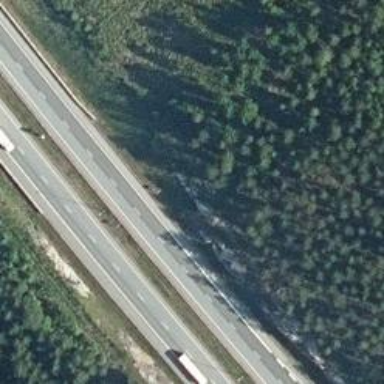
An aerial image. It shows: Asphalt motorway.